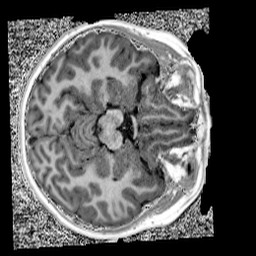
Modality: UNIT1
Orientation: axial
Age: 9
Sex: male
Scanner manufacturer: siemens
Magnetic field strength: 3 T
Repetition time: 4 s
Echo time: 0.00303 s